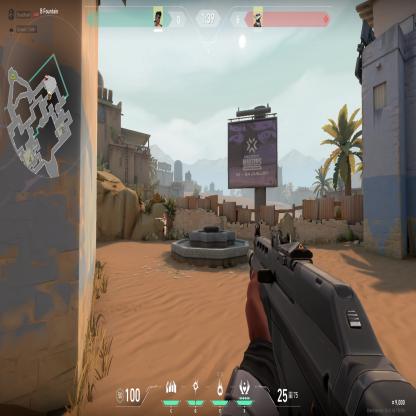
Label: enemy